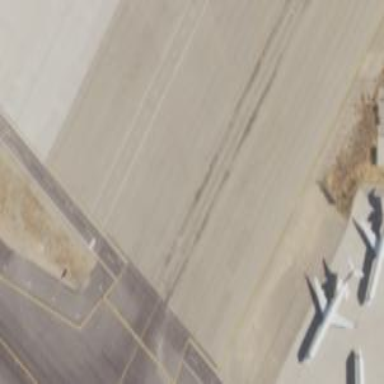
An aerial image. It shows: View of taxiway at the airport.